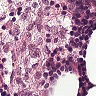
Metastatic tissue present: no